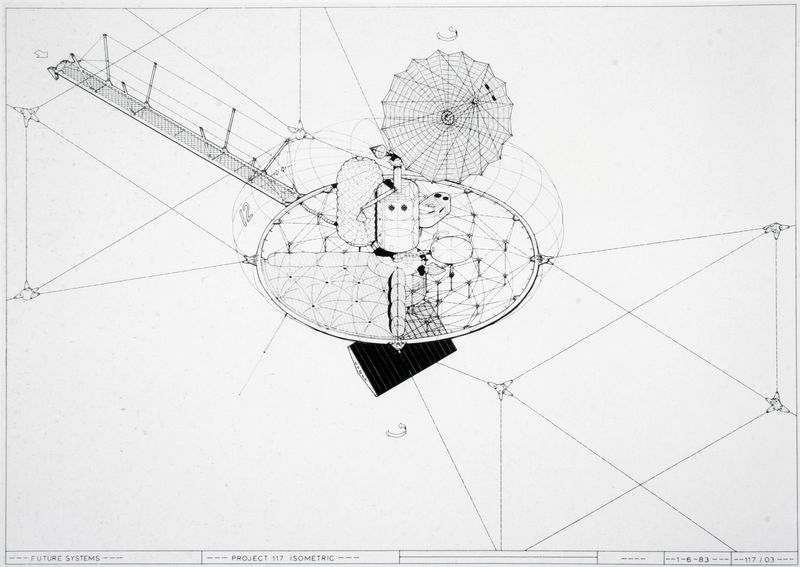
Titel: Projekt 117, Isometrie
Künstler: Future Systems
Schlagwörter: skizze, zeichnung, brücke, seile, maschine, empfang, plan, bauplan, zeichnunge, satelit, radar, brückr, satelitenschüssel